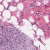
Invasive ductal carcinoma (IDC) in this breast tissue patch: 1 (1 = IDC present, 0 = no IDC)